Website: home-depot
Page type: customer-info-address
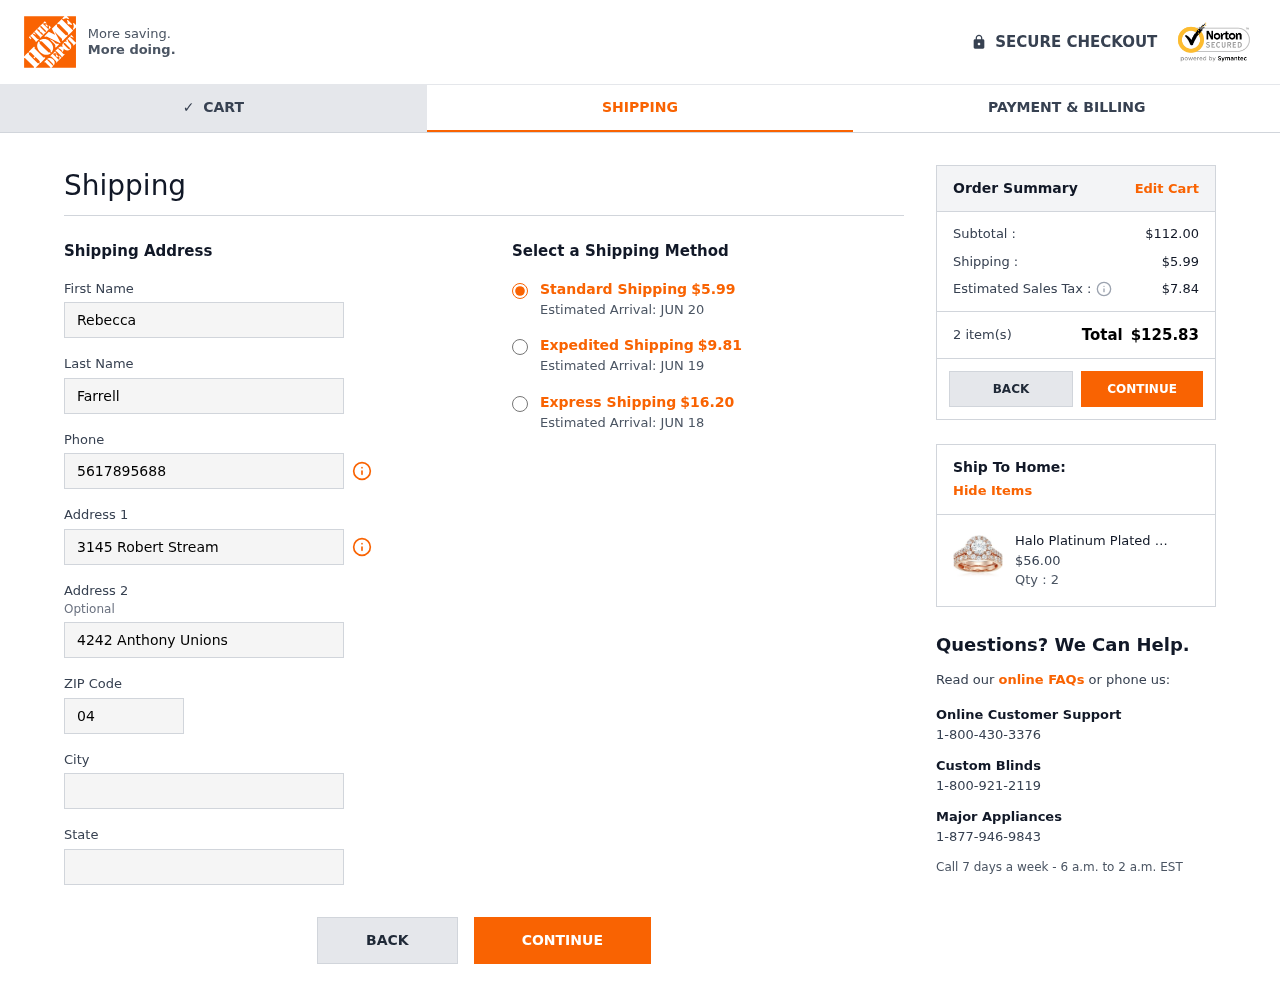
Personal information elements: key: PII_CITY
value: Gregorytown
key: PII_FIRSTNAME
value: Rebecca
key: PII_LASTNAME
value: Farrell
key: PII_PHONE
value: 5617895688
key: PII_POSTCODE
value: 04099
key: PII_STATE
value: AS
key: PII_STREET
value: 3145 Robert Stream
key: PII_STREET2
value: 4242 Anthony Unions
Product elements: key: PRODUCT1_NAME
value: Halo Platinum Plated Sterling Silver Swarovski Crystal Flower Ring
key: PRODUCT1_PRICE
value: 56
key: PRODUCT1_QUANTITY
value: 2
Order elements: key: ORDER_SHIPPING_COST
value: $5.99
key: ORDER_DELIVERY_DATE
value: Estimated Arrival: JUN 20
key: ORDER_SHIPPING_COST_EXPEDITED
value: $9.81
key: ORDER_DELIVERY_DATE_EXPEDITED
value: Estimated Arrival: JUN 19
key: ORDER_SHIPPING_COST_EXPRESS
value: $16.20
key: ORDER_DELIVERY_DATE_EXPRESS
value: Estimated Arrival: JUN 18
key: ORDER_SUBTOTAL
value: $112.00
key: ORDER_TAX
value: $7.84
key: ORDER_NUM_ITEMS
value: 2 item(s)
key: ORDER_TOTAL
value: $125.83